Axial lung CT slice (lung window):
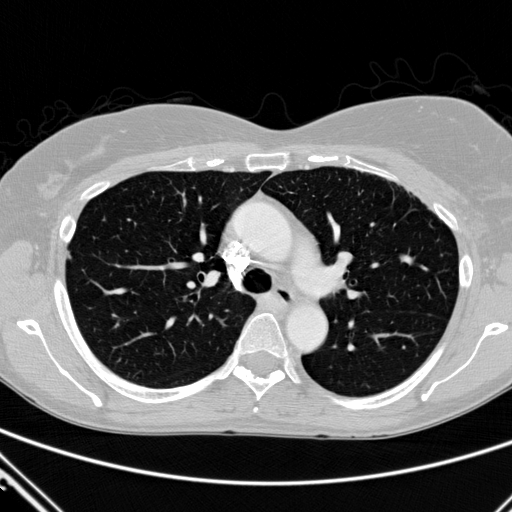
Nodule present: no